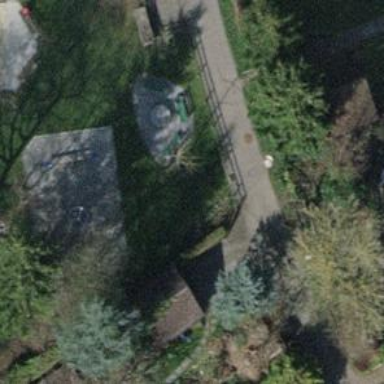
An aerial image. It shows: Bench for seating.